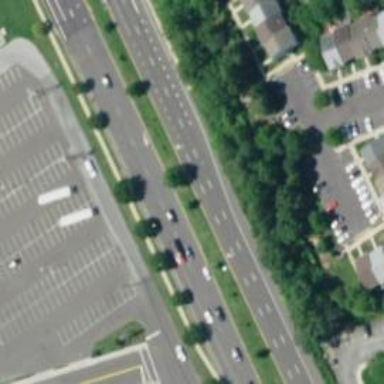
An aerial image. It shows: This image shows trunk highway that functions as expressway.